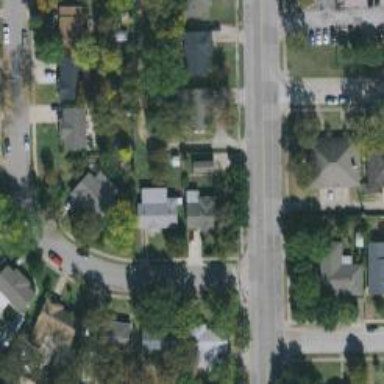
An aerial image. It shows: Alley classified as service road.